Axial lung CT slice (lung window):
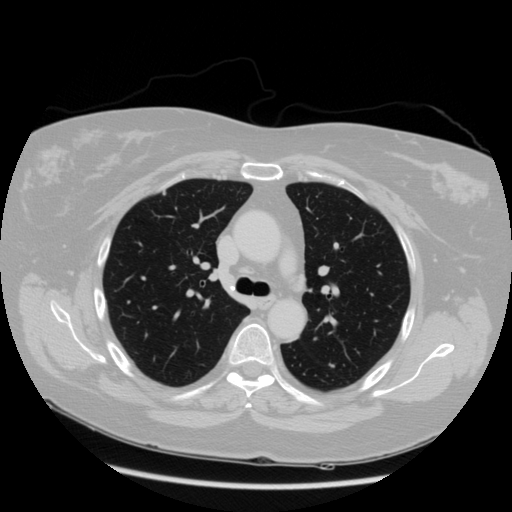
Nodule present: no